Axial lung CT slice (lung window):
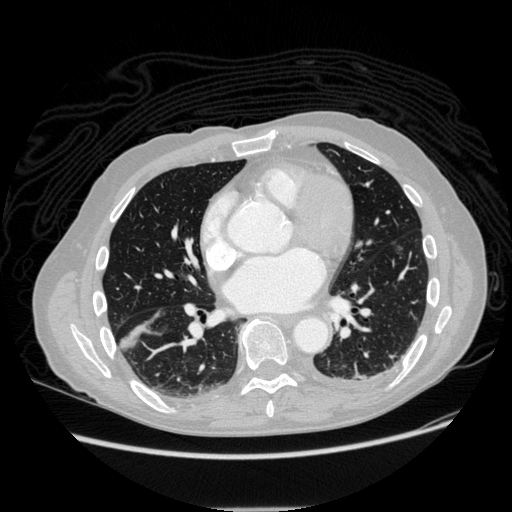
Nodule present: yes
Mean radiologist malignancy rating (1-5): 2